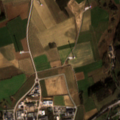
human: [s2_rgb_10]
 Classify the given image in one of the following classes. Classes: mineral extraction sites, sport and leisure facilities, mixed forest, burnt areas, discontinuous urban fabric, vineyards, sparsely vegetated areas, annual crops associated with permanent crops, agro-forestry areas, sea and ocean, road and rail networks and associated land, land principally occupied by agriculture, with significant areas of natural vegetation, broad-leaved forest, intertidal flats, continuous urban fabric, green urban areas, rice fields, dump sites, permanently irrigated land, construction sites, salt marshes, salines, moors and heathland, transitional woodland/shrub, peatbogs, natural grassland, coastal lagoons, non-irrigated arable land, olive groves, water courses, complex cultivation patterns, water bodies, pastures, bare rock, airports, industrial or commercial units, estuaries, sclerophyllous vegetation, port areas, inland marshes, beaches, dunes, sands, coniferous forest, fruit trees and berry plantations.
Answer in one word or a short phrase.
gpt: discontinuous urban fabric, industrial or commercial units, non-irrigated arable land, complex cultivation patterns, land principally occupied by agriculture, with significant areas of natural vegetation, broad-leaved forest